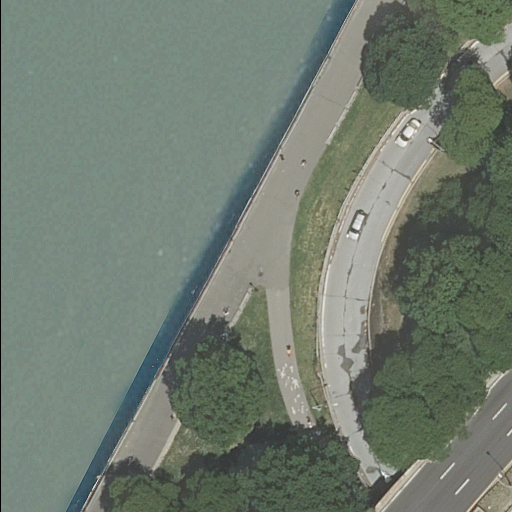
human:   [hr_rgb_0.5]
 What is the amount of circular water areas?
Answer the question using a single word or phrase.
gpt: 0

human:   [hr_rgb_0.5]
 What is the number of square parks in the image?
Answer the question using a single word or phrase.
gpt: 0

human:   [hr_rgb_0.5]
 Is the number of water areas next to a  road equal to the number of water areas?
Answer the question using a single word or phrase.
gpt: yes

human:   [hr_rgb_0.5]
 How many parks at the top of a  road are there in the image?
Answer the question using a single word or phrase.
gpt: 1

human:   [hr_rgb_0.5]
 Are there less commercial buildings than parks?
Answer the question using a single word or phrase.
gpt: yes

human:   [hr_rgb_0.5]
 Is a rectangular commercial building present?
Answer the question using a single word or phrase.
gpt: no

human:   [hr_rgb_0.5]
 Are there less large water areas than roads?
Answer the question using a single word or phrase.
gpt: yes

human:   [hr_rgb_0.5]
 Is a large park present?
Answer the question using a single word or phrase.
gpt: yes

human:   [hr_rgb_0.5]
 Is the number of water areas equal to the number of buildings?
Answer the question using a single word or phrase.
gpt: no

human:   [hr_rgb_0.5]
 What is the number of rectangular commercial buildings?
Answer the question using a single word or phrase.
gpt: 0

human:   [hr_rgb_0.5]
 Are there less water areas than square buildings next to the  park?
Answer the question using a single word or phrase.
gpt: no

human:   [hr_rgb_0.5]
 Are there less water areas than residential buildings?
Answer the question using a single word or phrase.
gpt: no

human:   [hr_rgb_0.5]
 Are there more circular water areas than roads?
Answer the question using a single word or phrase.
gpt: no

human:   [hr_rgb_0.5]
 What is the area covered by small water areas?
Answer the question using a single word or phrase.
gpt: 0m2

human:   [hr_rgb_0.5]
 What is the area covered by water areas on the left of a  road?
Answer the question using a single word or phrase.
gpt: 4364m2

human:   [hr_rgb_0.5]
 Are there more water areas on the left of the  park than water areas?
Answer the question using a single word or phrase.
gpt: no

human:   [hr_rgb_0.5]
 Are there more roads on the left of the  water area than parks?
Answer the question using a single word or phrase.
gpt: no

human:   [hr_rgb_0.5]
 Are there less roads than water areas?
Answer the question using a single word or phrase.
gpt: no

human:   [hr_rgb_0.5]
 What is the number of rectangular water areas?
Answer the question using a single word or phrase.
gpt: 1

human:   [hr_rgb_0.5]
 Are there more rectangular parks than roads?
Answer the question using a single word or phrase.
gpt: no

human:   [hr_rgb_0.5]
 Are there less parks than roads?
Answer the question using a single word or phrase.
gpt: yes

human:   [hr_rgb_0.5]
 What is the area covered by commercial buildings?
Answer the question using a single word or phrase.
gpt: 0m2

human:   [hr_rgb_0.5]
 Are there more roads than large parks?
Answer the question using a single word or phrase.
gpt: yes

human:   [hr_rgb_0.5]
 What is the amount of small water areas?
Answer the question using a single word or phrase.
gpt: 0

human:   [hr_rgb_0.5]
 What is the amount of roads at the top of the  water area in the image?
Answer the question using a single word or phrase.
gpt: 0

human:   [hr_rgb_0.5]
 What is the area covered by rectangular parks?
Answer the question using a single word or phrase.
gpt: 0m2

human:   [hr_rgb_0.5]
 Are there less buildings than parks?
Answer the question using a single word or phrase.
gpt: yes

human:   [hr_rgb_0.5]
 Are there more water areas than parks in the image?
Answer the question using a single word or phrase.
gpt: no

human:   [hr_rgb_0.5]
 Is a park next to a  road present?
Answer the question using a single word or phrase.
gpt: yes

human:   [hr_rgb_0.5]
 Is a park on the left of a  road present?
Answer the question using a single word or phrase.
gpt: no

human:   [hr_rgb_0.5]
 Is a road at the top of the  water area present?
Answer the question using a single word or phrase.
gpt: no

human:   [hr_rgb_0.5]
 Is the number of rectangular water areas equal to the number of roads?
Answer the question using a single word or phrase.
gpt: no

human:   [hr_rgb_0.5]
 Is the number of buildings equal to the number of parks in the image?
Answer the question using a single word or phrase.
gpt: no

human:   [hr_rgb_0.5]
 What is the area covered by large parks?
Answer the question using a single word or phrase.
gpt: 10293m2

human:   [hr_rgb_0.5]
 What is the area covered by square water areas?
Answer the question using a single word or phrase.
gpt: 0m2

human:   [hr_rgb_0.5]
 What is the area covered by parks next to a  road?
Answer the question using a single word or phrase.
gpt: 10293m2